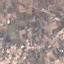
Label: PermanentCrop